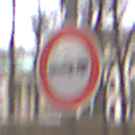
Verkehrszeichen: VerbotPersonenkraftwagenMitAnhaenger
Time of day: Midday
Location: Outdoor (Nature)
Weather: Overcast
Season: NotSpecified
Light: Natural